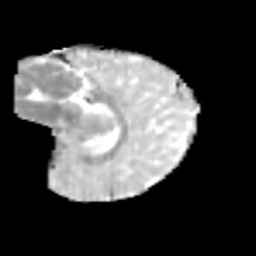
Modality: MD
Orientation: sagittal
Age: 10
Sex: female
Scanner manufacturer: siemens
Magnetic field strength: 3 T
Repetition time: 3.8 s
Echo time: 0.07 s